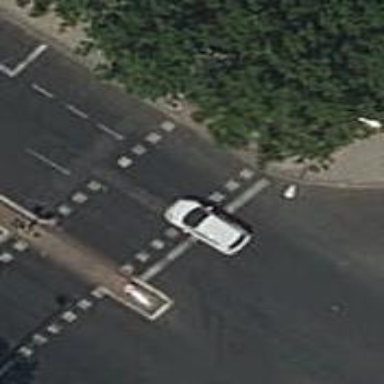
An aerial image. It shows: Zebra crossing with traffic signals.